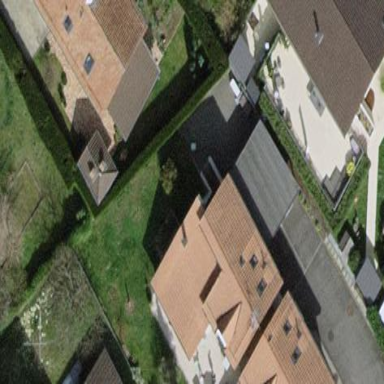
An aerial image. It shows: Garden surrounded by fence.